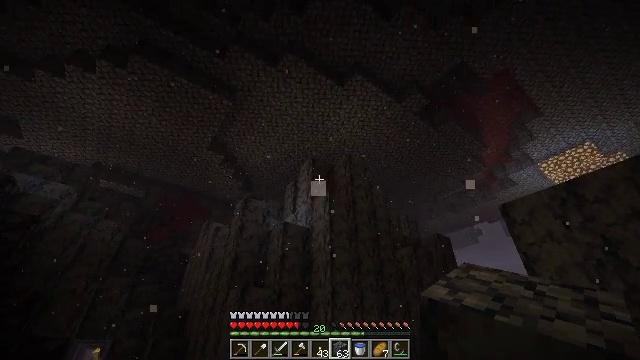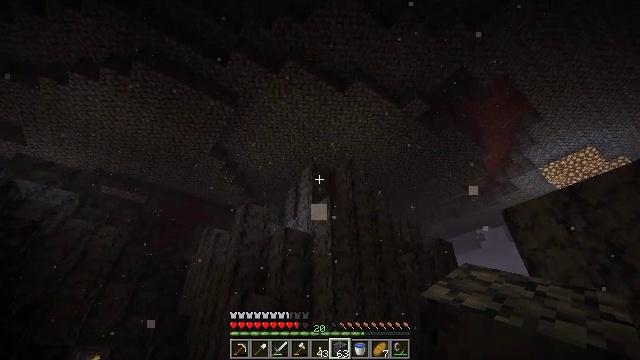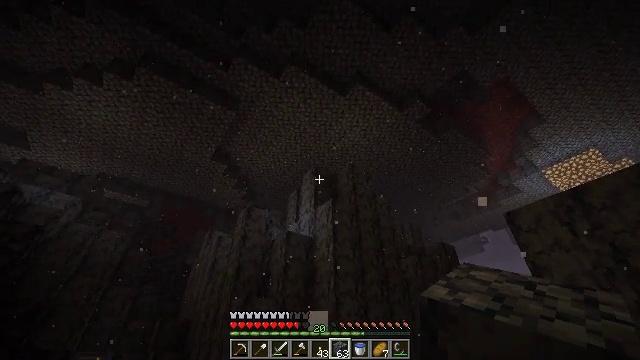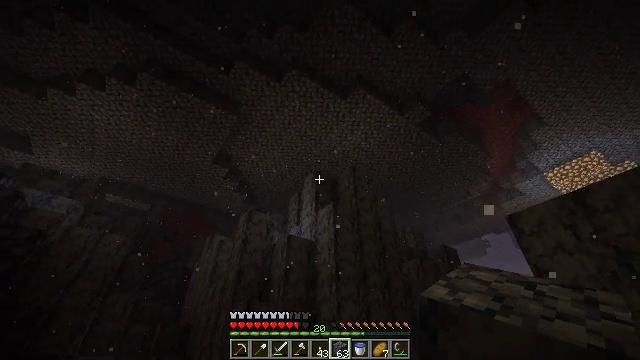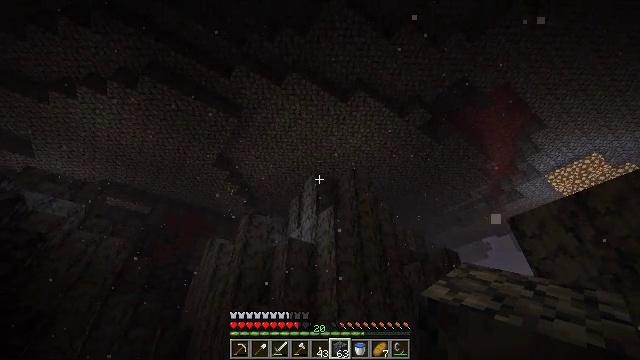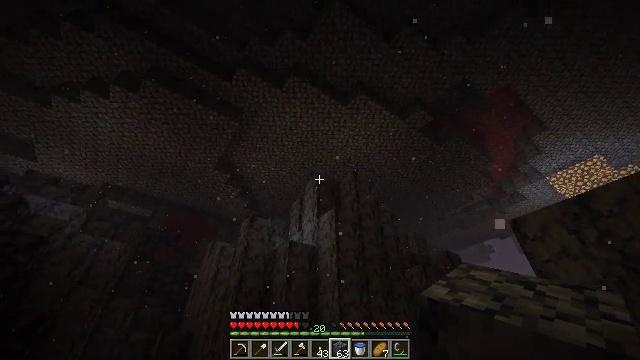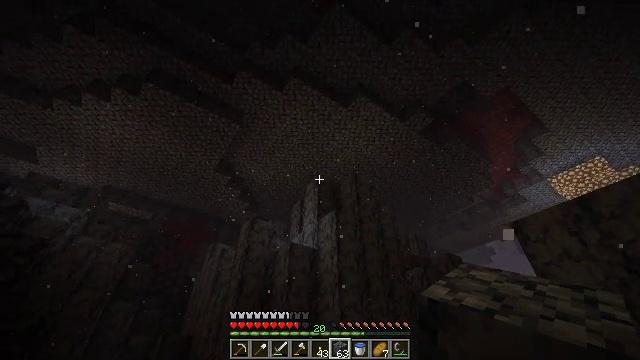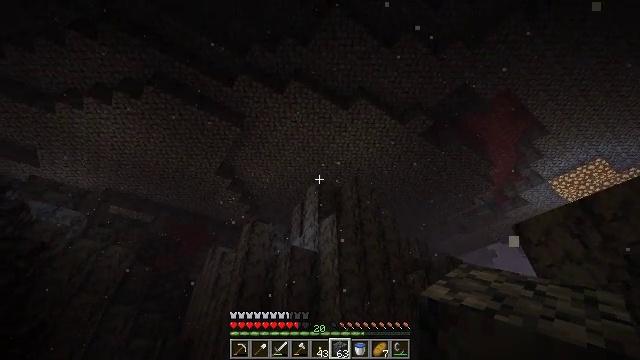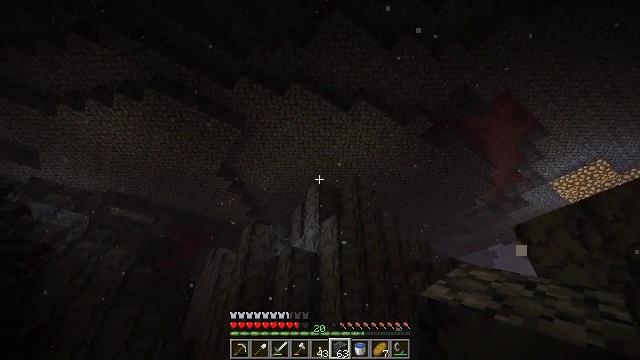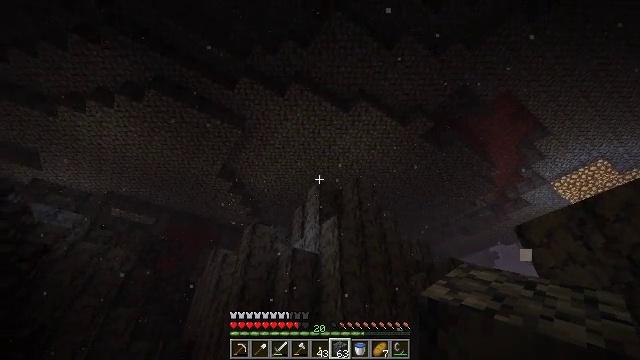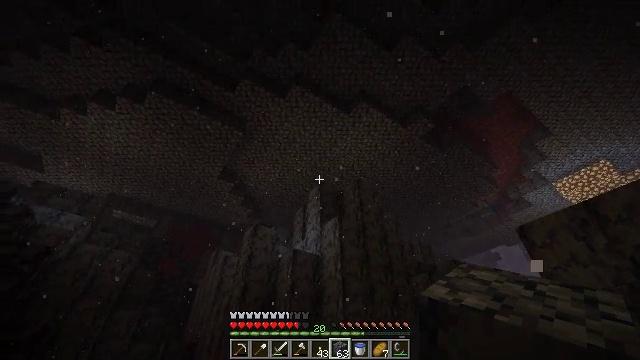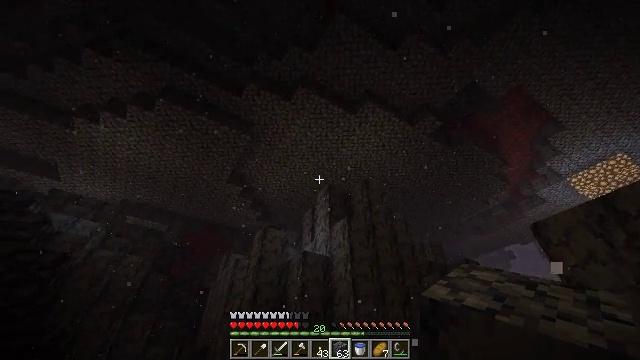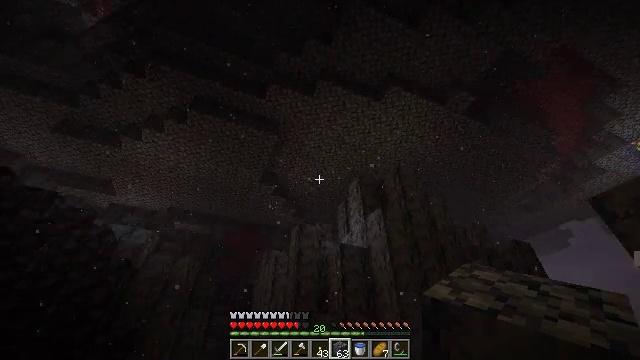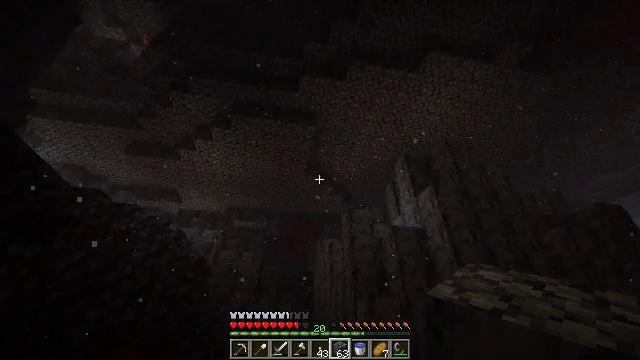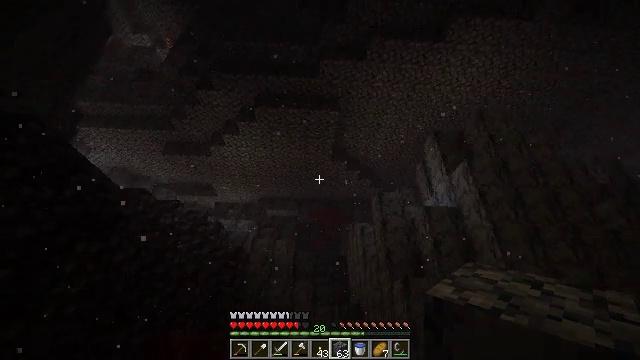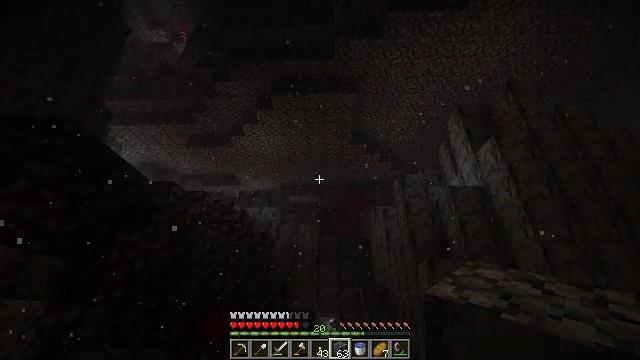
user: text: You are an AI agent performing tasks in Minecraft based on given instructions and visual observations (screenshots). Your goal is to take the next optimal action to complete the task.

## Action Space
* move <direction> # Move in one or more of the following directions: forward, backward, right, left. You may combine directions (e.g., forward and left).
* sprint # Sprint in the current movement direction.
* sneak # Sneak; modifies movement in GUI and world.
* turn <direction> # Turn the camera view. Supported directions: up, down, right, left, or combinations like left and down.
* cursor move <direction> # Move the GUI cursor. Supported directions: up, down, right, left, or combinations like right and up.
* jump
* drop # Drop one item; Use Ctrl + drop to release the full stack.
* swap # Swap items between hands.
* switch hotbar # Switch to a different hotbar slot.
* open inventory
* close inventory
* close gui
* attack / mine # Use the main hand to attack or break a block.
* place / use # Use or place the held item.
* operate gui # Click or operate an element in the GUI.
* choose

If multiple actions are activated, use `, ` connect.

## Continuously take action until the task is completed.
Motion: motion action
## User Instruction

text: Break the blackstone block.
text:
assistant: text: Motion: turn up
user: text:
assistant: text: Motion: no_op
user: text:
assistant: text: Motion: no_op
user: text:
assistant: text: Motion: no_op
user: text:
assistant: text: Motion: no_op
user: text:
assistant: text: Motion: no_op
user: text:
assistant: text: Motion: no_op
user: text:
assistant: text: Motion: no_op
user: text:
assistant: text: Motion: no_op
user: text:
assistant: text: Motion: no_op
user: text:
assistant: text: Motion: turn left
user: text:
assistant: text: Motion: turn left and down
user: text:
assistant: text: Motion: turn left and down
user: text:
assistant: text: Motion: turn left and down
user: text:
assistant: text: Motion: turn left and down
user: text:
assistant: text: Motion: turn left and down
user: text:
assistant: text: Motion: turn left and down
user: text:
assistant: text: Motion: turn down
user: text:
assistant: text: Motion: turn down
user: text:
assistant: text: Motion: turn down
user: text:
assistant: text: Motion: turn down
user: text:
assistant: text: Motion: turn right and down
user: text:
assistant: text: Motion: turn down
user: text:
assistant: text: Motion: turn down
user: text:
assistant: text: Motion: turn down
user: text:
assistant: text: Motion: turn down
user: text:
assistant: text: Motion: turn down
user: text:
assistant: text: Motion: no_op
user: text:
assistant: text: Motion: no_op
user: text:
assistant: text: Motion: move forward